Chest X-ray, PA view. Patient: 44 years old, sex M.
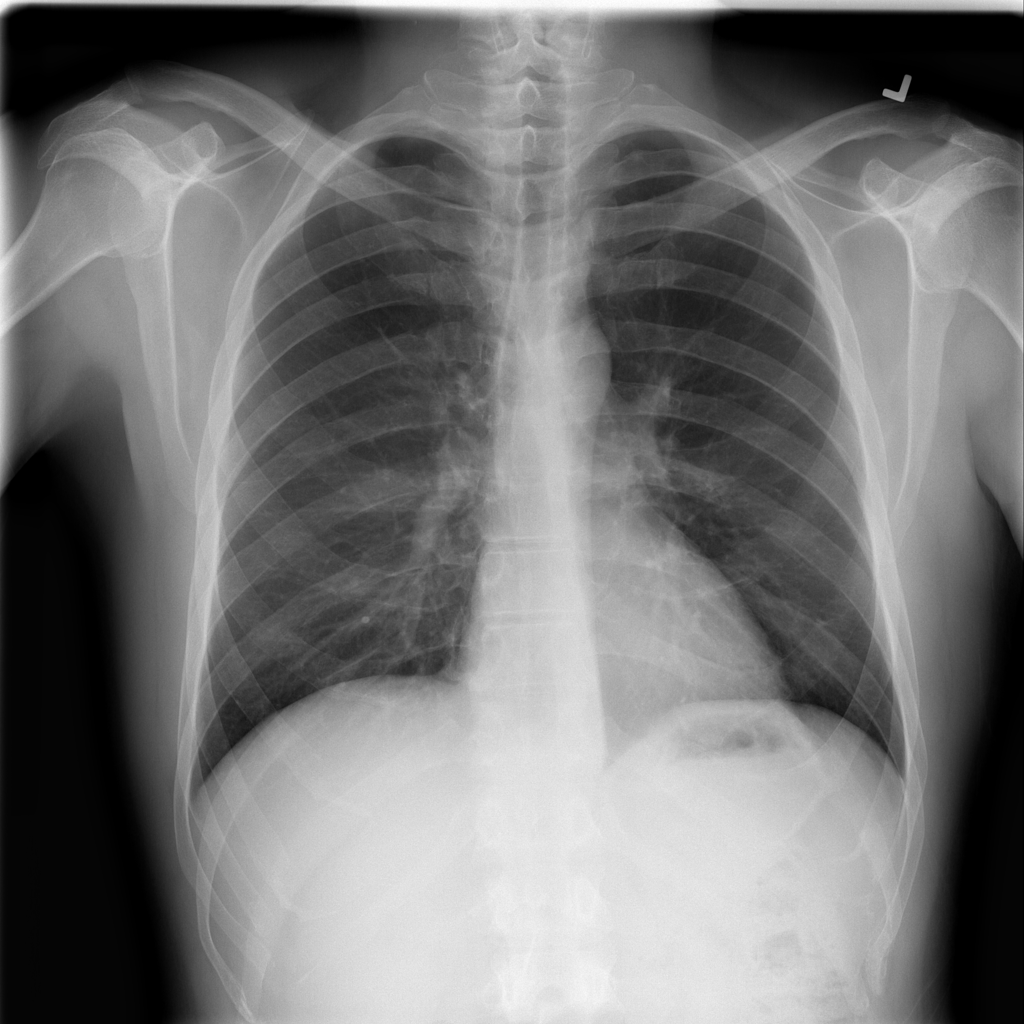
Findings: No Finding